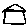
Label: house